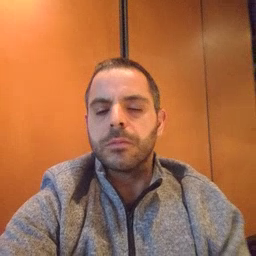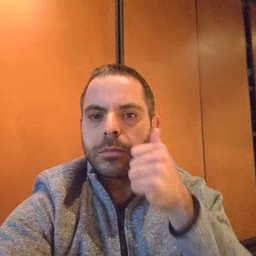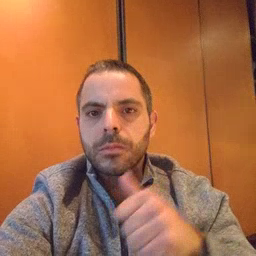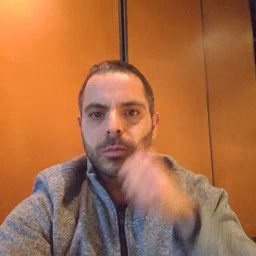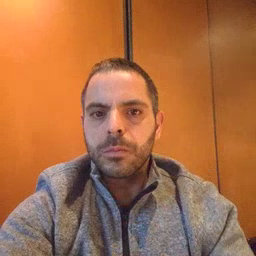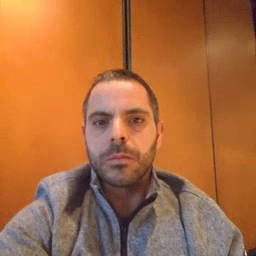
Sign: girl